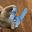
Label: 4